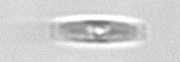
Label: pennate